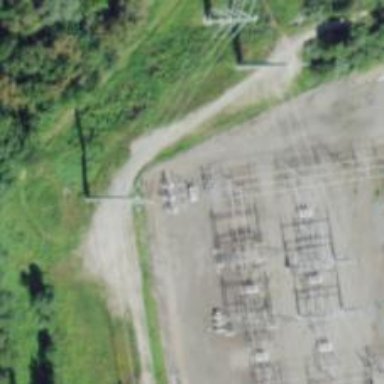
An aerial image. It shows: Switch for power supply.